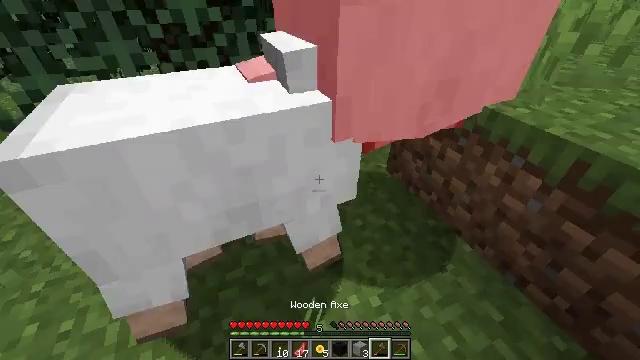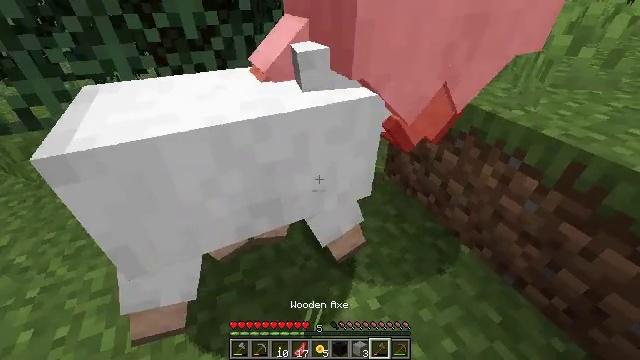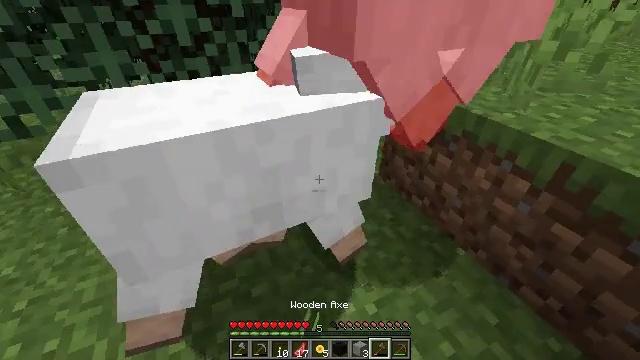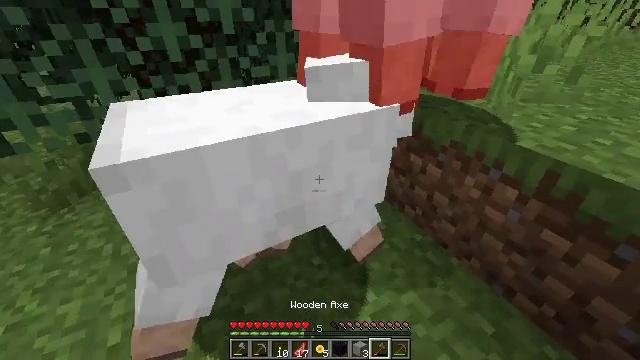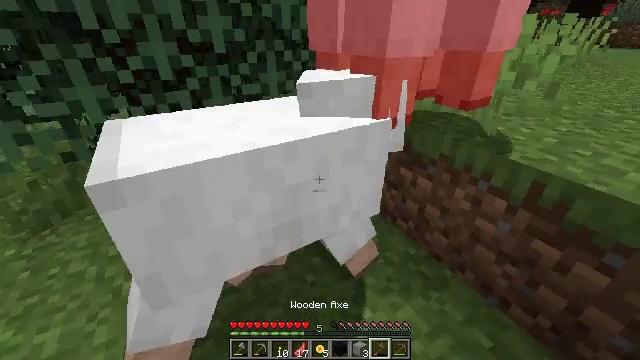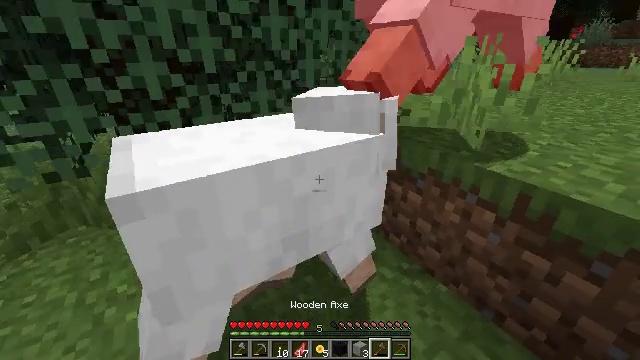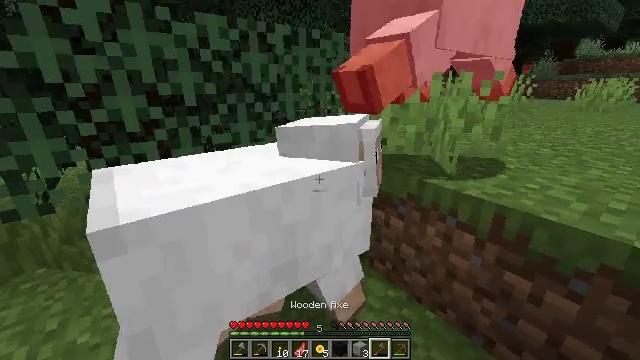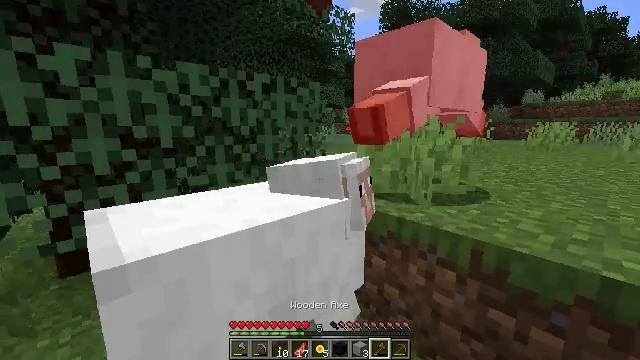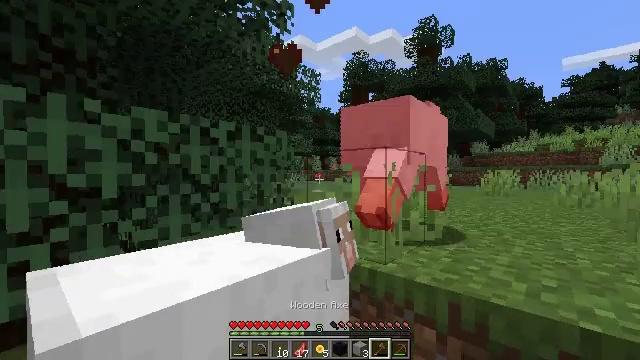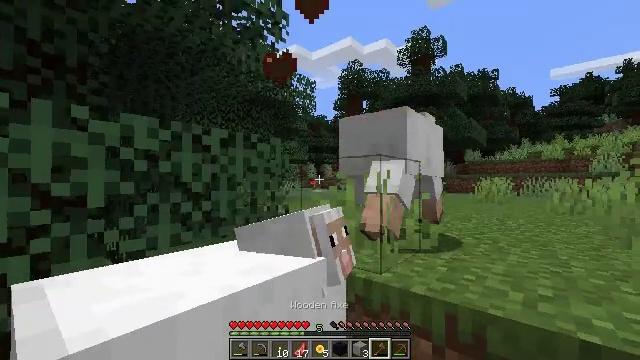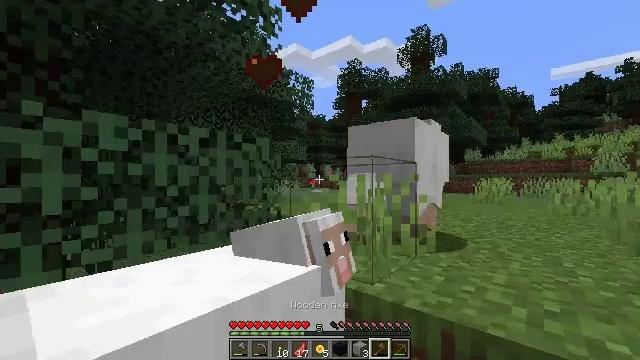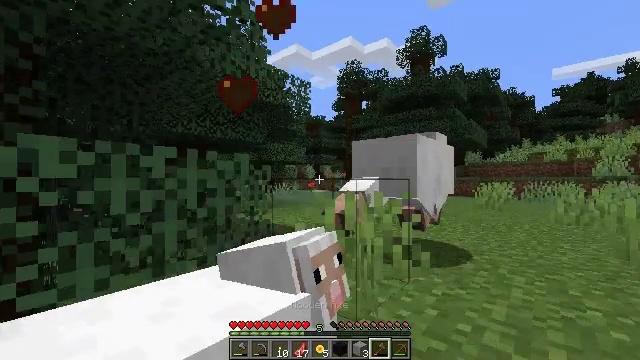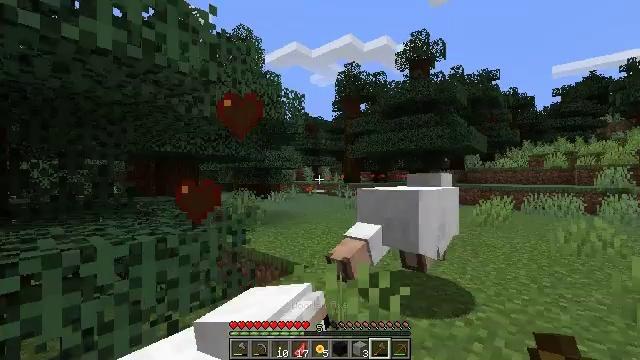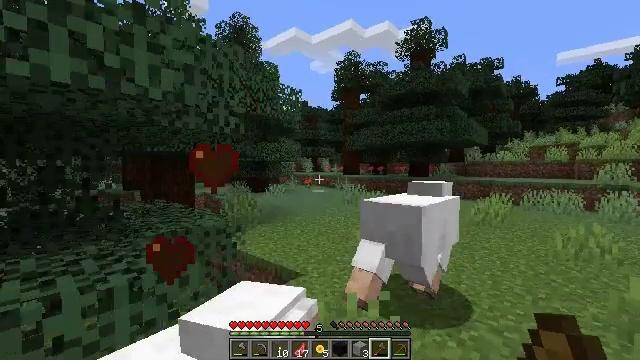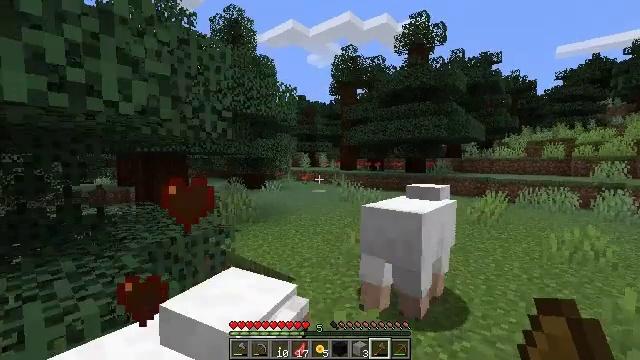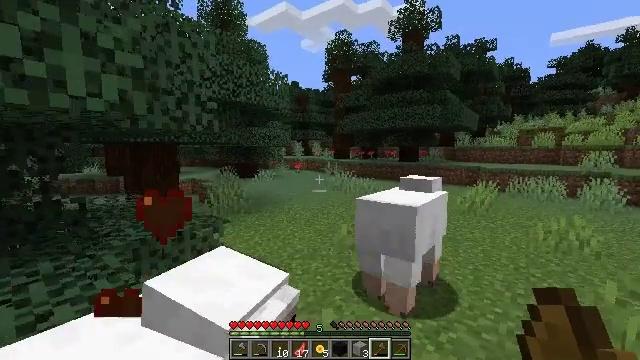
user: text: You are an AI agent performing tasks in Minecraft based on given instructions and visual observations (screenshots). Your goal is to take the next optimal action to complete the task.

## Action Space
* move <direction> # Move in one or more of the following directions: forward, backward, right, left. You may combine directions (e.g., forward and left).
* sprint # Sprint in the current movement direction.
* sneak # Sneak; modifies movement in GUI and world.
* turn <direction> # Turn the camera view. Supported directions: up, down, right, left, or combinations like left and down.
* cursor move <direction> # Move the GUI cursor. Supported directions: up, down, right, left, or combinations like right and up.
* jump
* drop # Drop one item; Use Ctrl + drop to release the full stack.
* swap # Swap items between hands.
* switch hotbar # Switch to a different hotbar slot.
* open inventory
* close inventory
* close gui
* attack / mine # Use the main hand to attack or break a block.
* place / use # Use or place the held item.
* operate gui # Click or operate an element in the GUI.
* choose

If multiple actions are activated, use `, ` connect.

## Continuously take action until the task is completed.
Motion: motion action
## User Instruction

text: Kill the sheep.
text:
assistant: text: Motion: no_op
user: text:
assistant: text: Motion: turn right and up
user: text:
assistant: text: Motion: turn right and up
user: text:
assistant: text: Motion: turn right and up
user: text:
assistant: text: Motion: turn right and up
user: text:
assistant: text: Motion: turn right and up
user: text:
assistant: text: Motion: turn right and up
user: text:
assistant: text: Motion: move forward, turn right and up
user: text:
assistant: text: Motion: move forward and move right, turn right and up
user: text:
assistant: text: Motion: move forward and move right
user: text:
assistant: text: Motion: move forward and move right, jump
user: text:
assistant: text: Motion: move forward and move right, jump
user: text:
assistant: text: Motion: move forward and move right, turn down, jump
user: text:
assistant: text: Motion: move forward and move right, turn down, jump
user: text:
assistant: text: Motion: move forward and move right, turn right and down, jump
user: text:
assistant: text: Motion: move forward and move right, turn down, jump
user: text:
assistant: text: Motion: move forward and move right, turn right and down, jump
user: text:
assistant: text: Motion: move forward, turn down
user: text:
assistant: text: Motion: move forward, turn right and down
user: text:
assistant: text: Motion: move forward, turn right
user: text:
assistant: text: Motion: move forward, turn right and up
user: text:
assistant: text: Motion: move forward
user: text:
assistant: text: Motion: move forward
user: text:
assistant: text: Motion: move forward, turn right
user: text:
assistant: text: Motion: move forward, turn right and up
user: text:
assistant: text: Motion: move forward, turn right
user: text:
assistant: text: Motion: move forward
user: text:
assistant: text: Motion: move forward, turn right
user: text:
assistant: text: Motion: move forward, turn right
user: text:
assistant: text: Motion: move forward, turn right